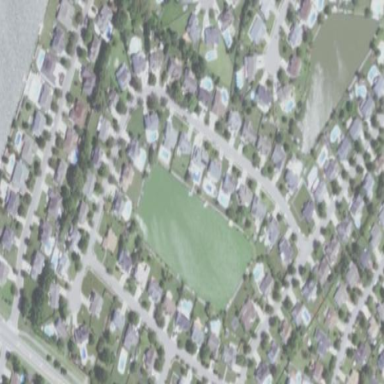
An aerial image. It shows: Residential area composed of single-family homes.